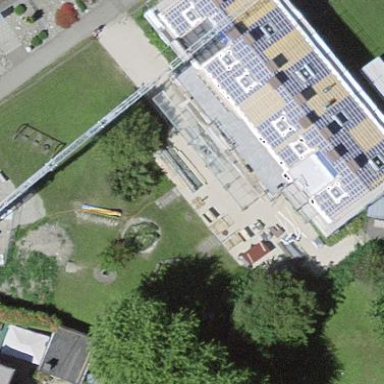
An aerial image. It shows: School building.